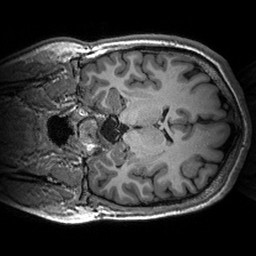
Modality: T1w
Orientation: coronal
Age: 25
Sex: male
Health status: healthy
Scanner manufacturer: siemens
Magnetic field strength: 3 T
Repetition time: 2.53 s
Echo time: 0.00288 s